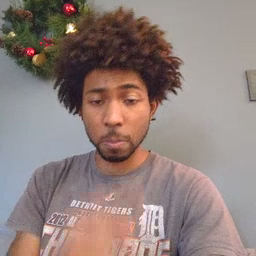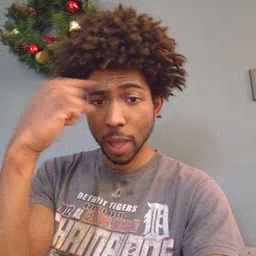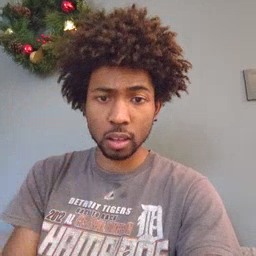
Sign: black